Question: When I try to get an Ellipse it does not show. I set the colour, size, and location.
Here is my current code:
'''
public static Ellipse MainSnake = new Ellipse();
private void button_Click(object sender, RoutedEventArgs e)
{
button.Visibility = Visibility.Hidden;
MainSnake.Height = 10;
MainSnake.Width = 10;
MainSnake.Fill = Brushes.Yellow;
Canvas.SetLeft(MainSnake, 250);
Canvas.SetTop(MainSnake, 150);
}
'''
When I click the button all that appears is the background.

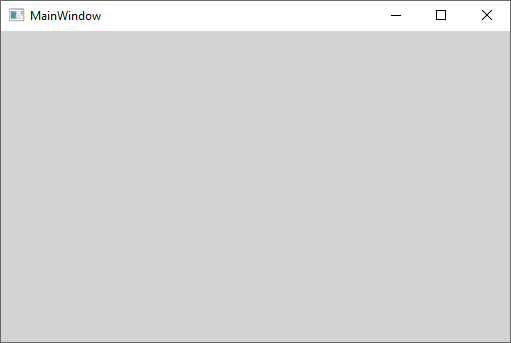
Answer: Ellipse is a GUI object and should thus be being generated at runtime, you also need to add it to the canvas's Children collection:
'''
private void Button_Click(object sender, RoutedEventArgs e)
{
button.Visibility = Visibility.Hidden;
Ellipse MainSnake = new Ellipse();
MainSnake.Height = 10;
MainSnake.Width = 10;
MainSnake.Fill = Brushes.Yellow;
Canvas.SetLeft(MainSnake, 250);
Canvas.SetTop(MainSnake, 150);
theCanvas.Children.Add(MainSnake);
}
'''